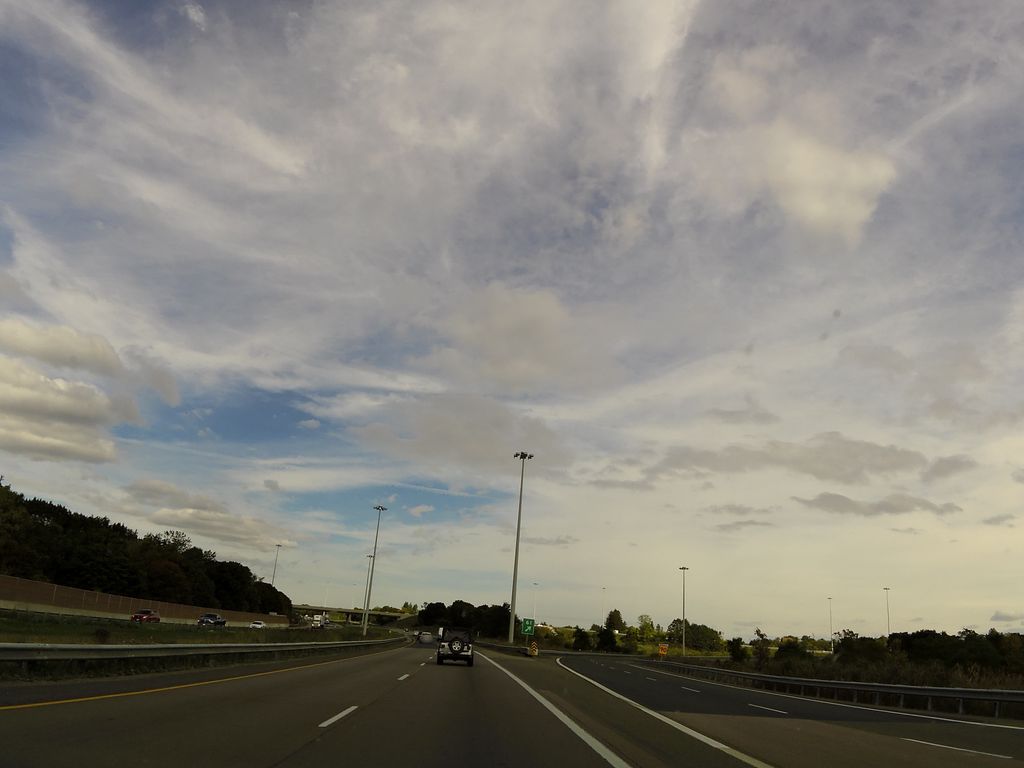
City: hamilton